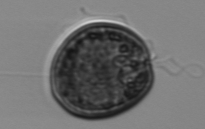
Label: Prorocentrum